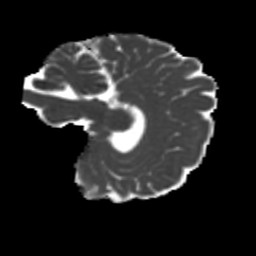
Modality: MD
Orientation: sagittal
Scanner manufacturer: siemens
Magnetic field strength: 3 T
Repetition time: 4 s
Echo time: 0.0594 s